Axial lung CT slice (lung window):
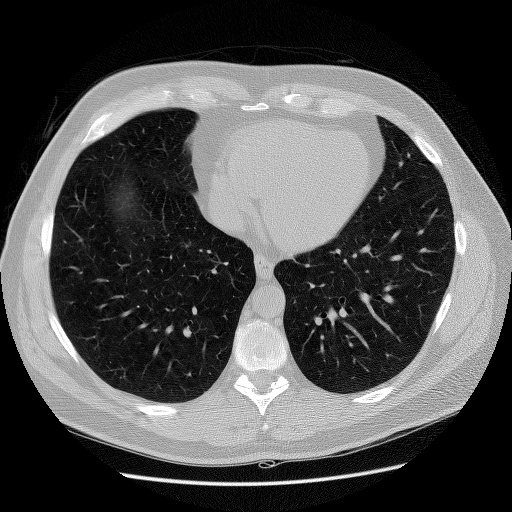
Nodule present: no